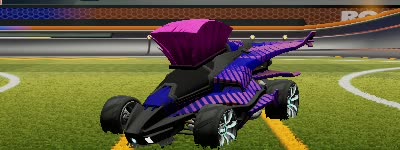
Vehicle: aftershock